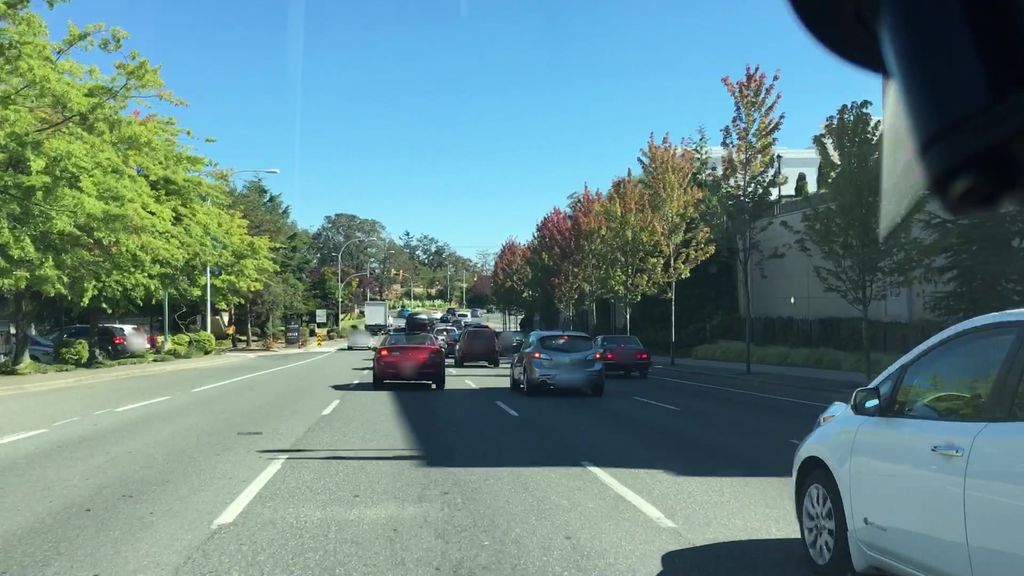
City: victoria